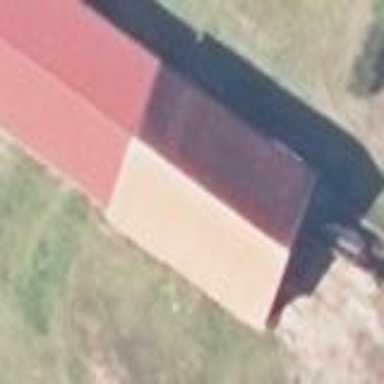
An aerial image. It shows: Gabled building.